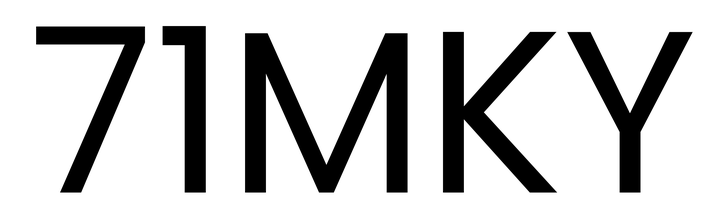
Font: Poppins-Regular